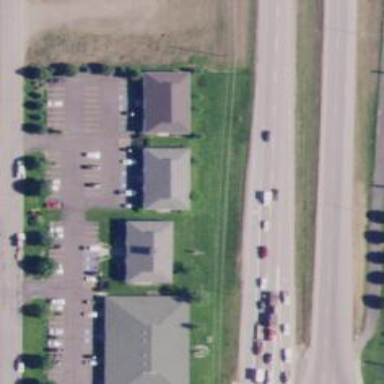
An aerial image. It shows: Healthcare clinic is depicted in the image.